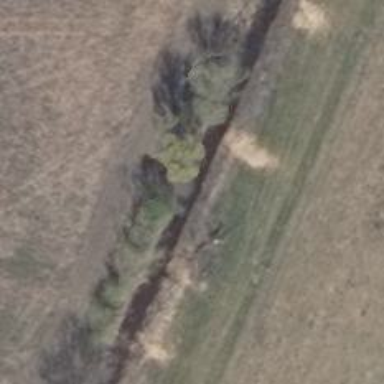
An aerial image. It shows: Row of deciduous broadleaved trees.